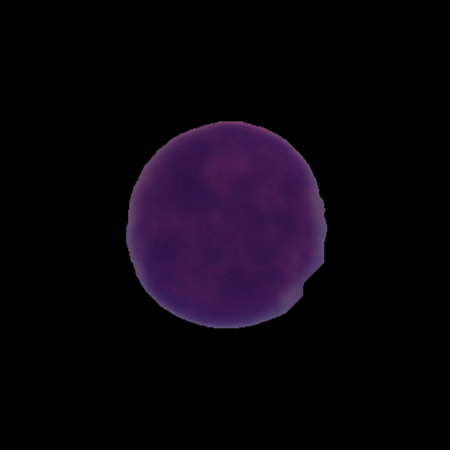
Label: cancer